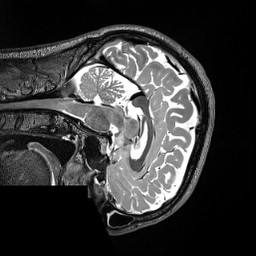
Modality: T2w
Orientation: sagittal
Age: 36
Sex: male
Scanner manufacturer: siemens
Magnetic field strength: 3 T
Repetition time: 3.2 s
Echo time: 0.563 s